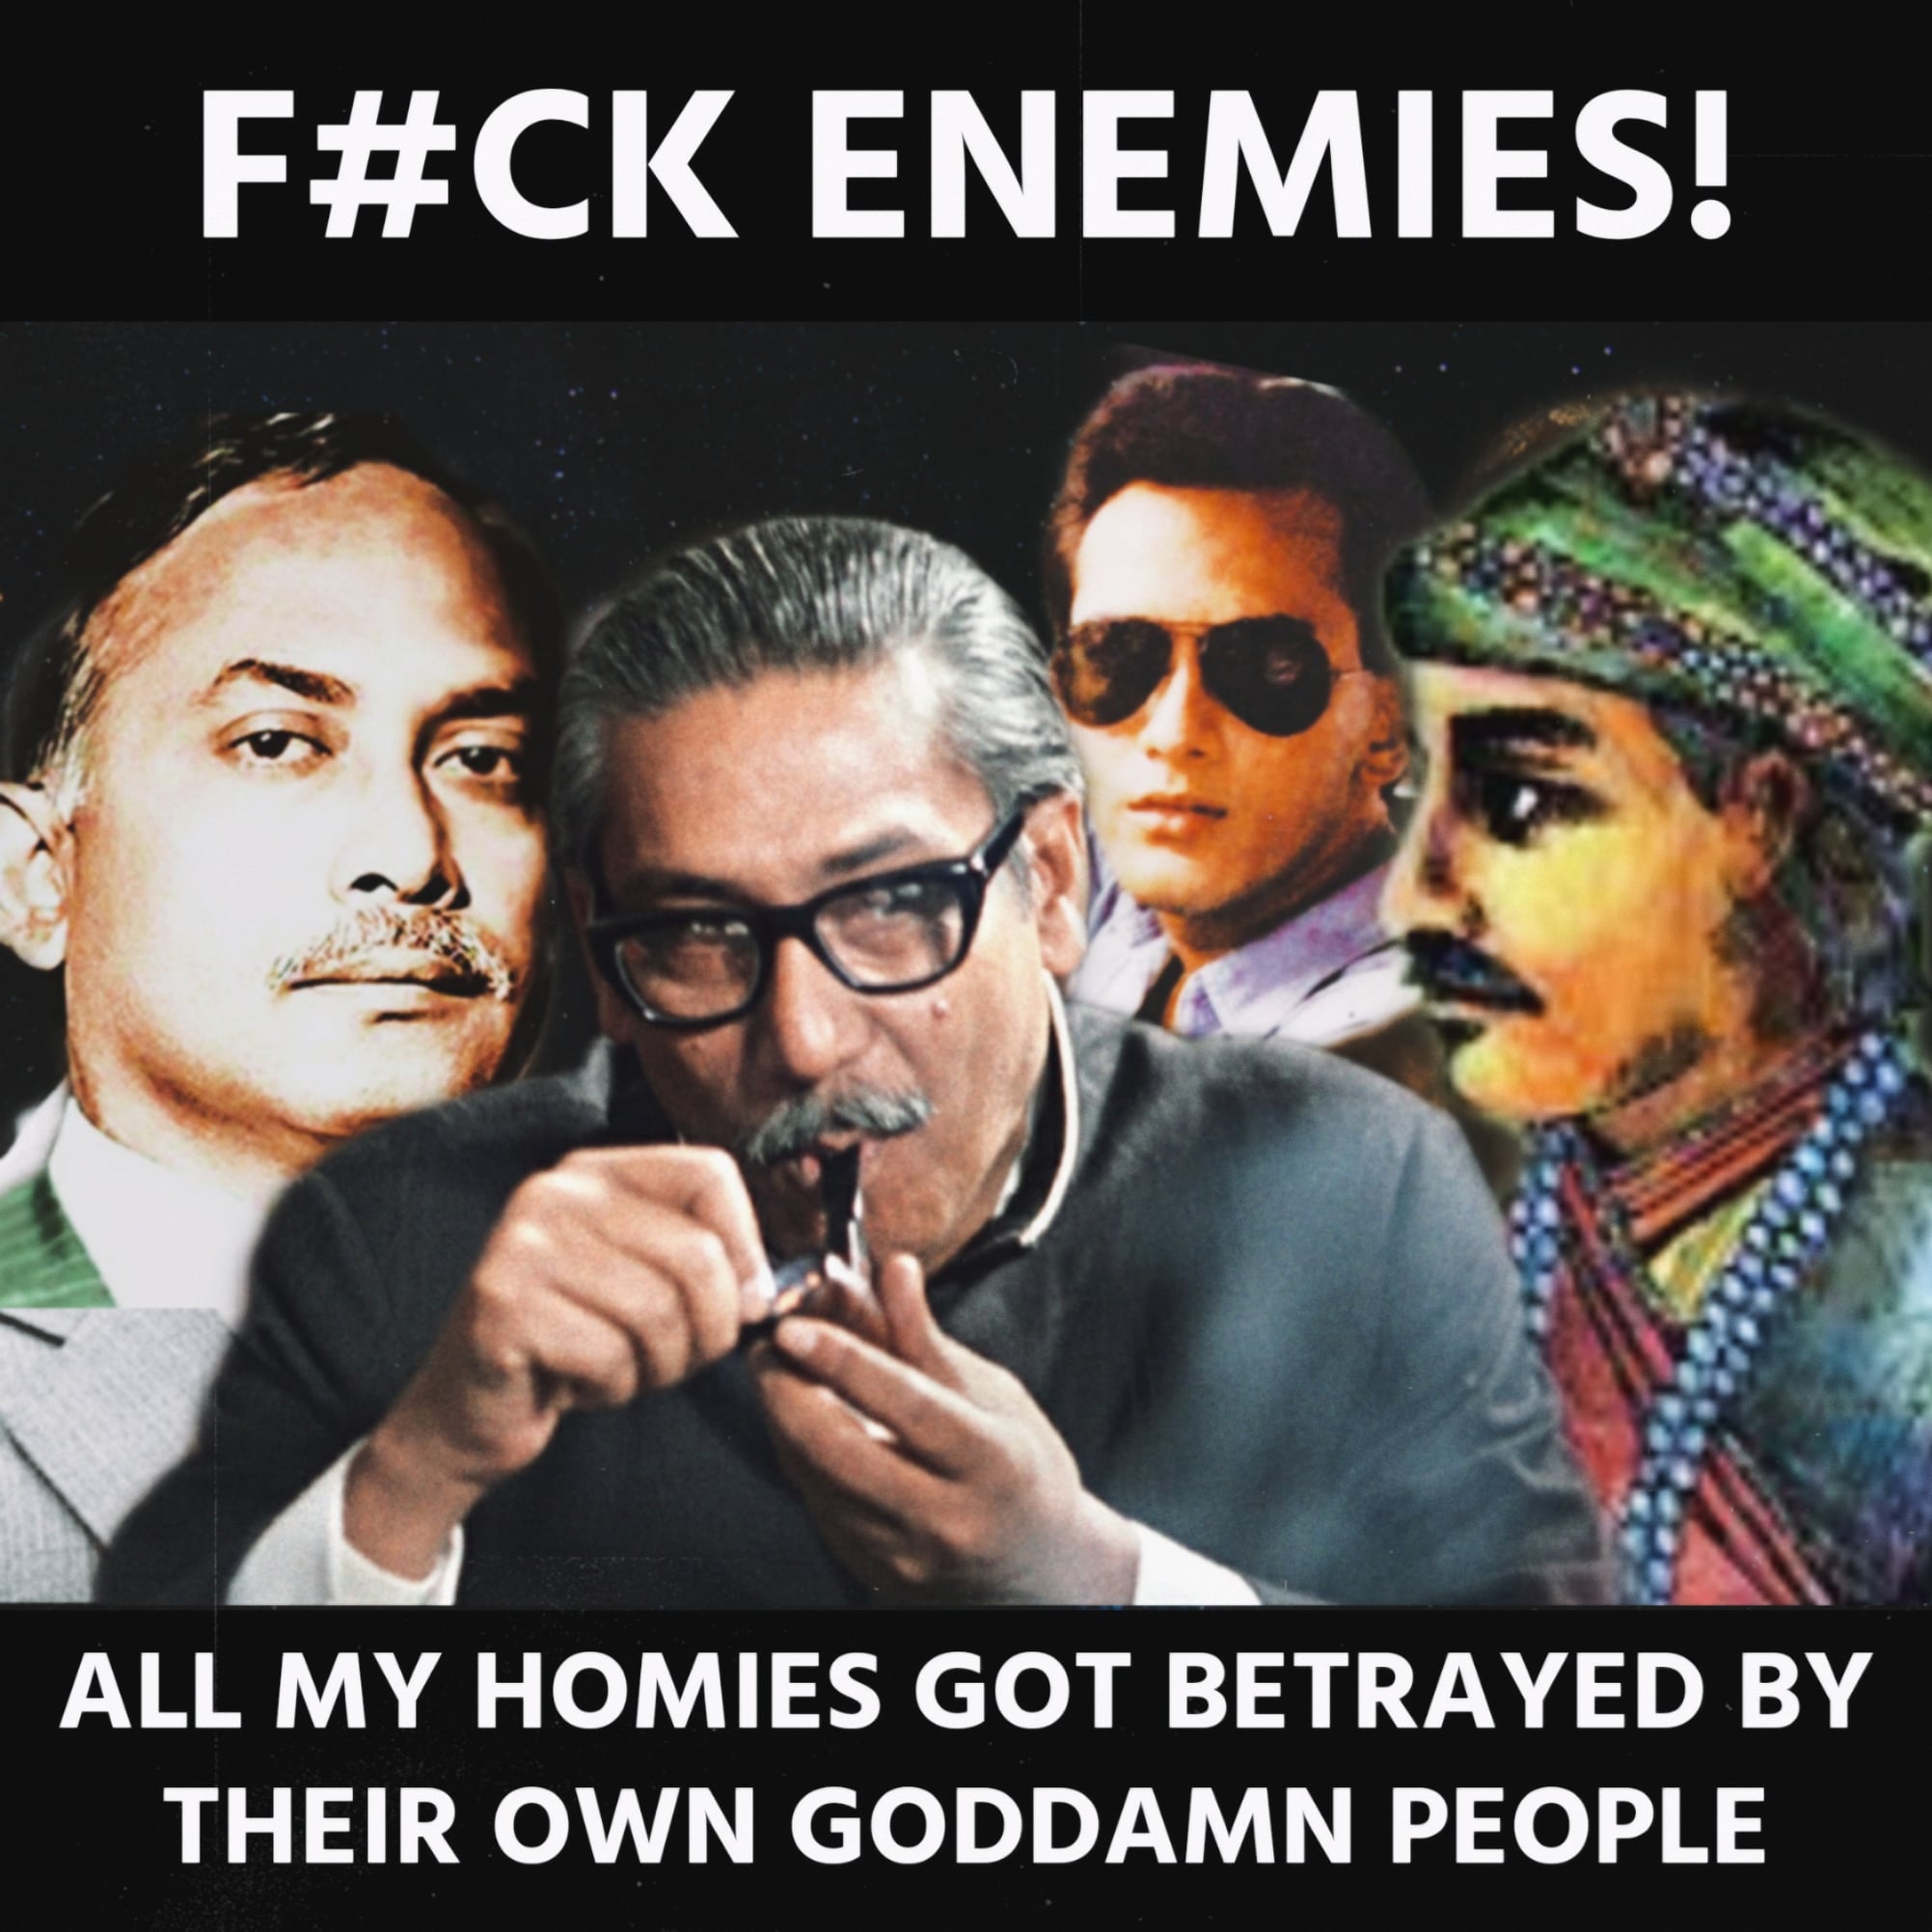
Caption: F#CK ENEMIES   ALL MY HOMIES GOT BETRAYED BY THEIR OWN GODDAMN PEOPLE
Label: non-hate